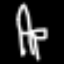
Label: chair